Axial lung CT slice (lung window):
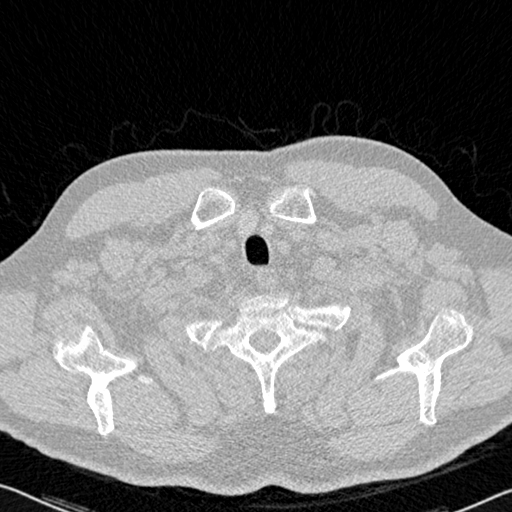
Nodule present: no